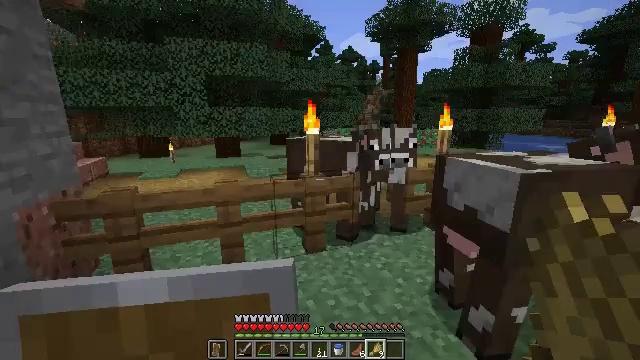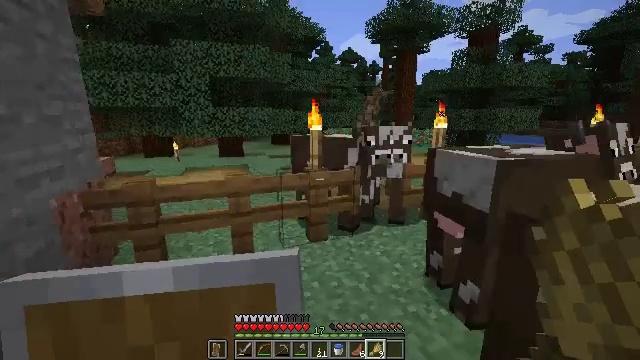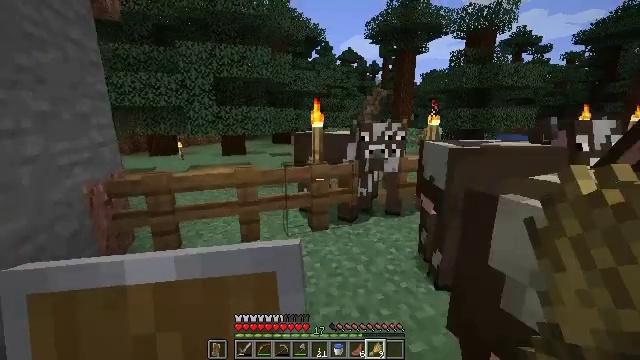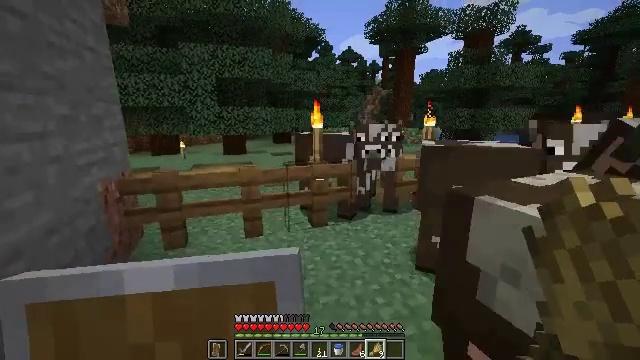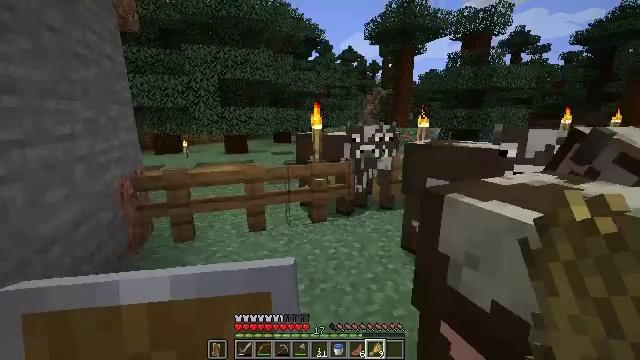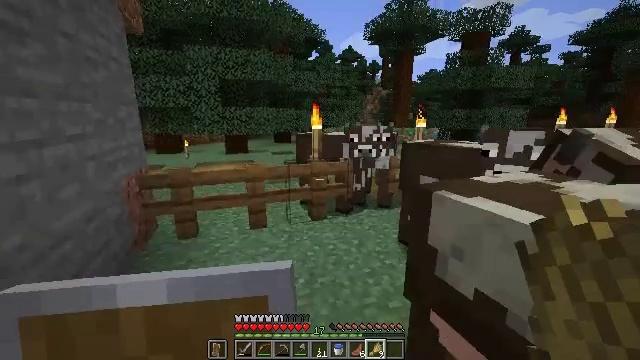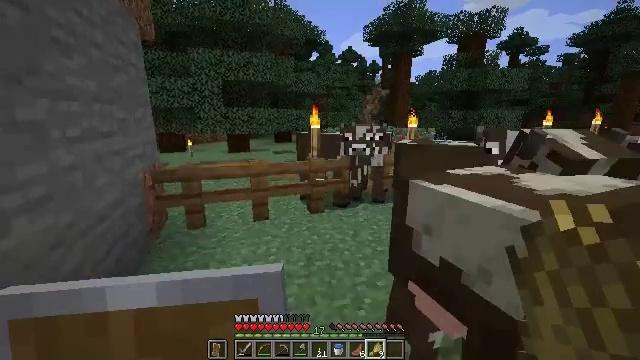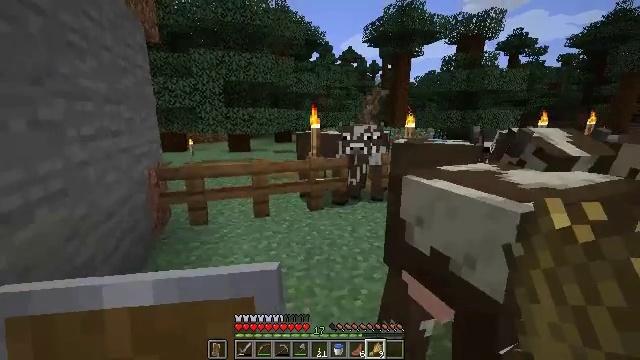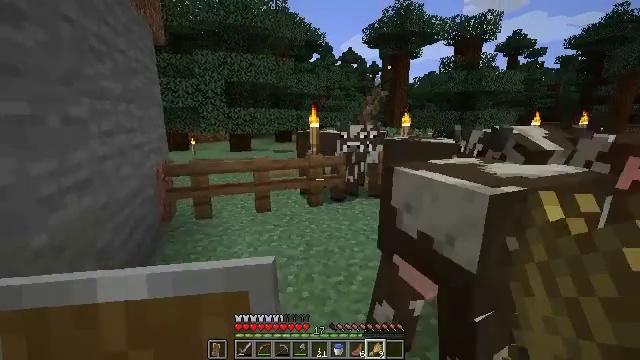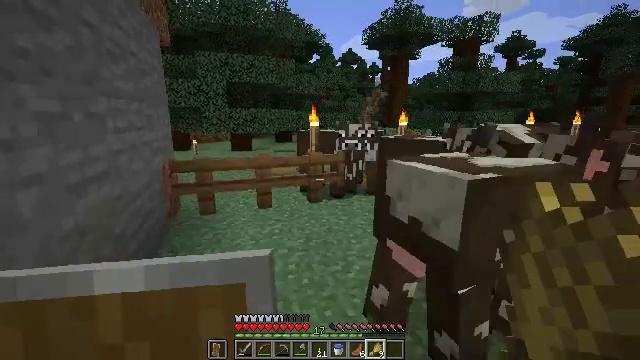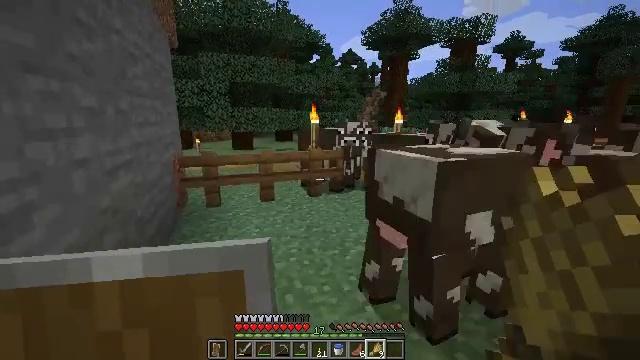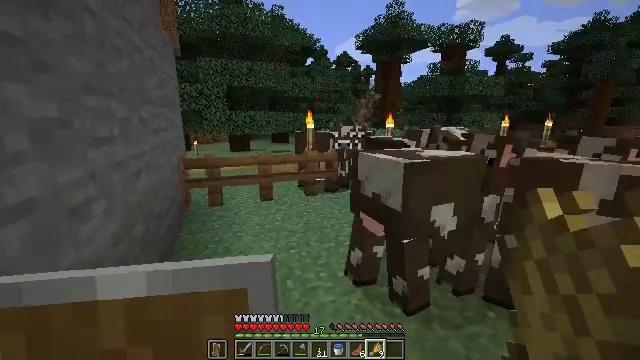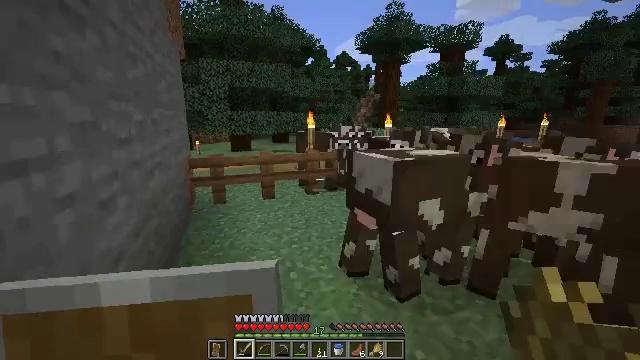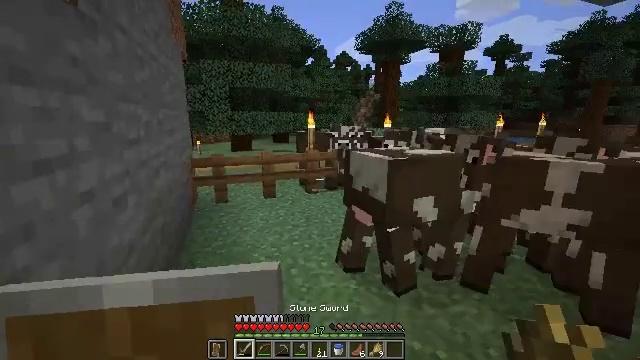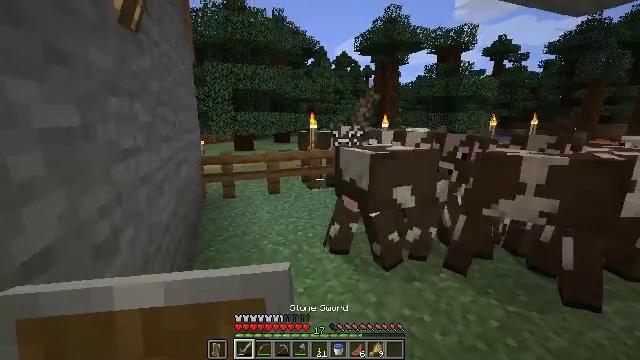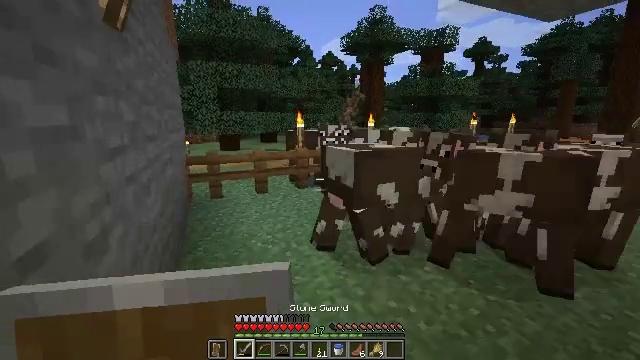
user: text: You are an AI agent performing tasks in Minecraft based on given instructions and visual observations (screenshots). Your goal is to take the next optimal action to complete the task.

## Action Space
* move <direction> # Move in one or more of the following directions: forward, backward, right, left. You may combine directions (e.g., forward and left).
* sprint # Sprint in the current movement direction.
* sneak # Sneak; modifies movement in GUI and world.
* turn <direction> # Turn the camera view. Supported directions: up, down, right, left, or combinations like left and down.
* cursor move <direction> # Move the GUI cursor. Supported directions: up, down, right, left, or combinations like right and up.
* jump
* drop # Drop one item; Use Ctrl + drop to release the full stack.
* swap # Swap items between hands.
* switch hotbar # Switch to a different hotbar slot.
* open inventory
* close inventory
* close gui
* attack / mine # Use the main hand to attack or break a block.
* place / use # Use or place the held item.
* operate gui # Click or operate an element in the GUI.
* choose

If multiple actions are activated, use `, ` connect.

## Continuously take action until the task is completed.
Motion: motion action
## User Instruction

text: Break the spruce fence to collect it.
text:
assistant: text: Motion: move back
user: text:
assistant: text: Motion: move back
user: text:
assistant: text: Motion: move back
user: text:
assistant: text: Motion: move back
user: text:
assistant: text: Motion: move back
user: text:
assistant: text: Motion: move back
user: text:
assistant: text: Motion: move back
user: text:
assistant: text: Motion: move back
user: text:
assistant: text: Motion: move back
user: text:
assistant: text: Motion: move back
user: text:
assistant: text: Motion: move back, turn right
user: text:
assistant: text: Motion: move back, switch to hotbar 1
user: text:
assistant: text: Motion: move back, switch to hotbar 1
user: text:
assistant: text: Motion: move back, switch to hotbar 1
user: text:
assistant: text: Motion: move back, turn right
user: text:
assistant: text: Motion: move back, turn right
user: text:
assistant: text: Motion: move back, turn right and down
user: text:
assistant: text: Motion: move back and move right, turn right and down
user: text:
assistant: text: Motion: move back and move right
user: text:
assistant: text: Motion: move back and move right, turn right and up
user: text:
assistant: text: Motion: move right, turn right and down
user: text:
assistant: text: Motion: move forward and move right, turn left
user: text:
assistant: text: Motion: move forward and move right
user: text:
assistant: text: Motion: move forward and move right
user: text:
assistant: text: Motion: move forward
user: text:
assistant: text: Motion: move forward, turn up
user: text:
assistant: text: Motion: move forward, turn left and up
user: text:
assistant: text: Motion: move forward, turn left and up
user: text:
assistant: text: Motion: move forward
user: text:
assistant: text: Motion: move forward